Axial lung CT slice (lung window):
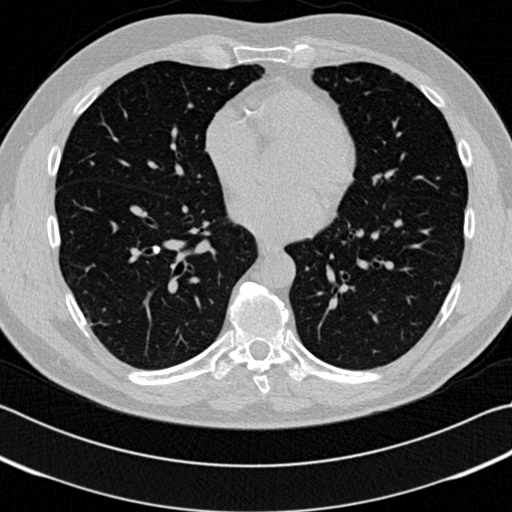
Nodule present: no